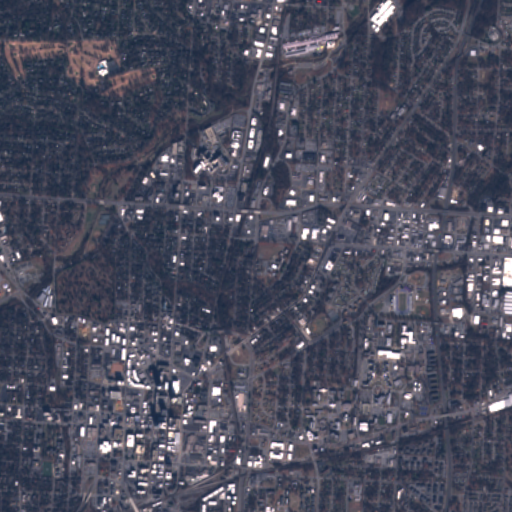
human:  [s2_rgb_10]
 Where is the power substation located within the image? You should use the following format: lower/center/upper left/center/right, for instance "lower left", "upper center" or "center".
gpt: The power substation is located in the center left of the image.
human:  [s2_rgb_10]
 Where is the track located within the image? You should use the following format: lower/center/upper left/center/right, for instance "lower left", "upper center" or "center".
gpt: The track is located in the center right of the image.
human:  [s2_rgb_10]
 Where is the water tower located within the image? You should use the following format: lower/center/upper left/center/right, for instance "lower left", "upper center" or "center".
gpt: The water tower is located in the lower center of the image.
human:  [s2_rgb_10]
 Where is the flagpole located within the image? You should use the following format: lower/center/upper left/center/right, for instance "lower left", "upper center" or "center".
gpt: The flagpole is located in the center of the image.
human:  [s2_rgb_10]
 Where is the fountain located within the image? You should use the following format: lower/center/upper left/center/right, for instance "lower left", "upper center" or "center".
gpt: The fountain is located in the lower of the image.
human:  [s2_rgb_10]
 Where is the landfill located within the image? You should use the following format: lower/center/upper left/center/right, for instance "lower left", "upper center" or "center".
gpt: There is no landfill in the image.